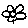
Label: flower